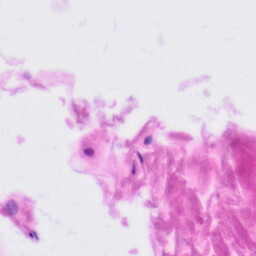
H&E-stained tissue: Tonsil